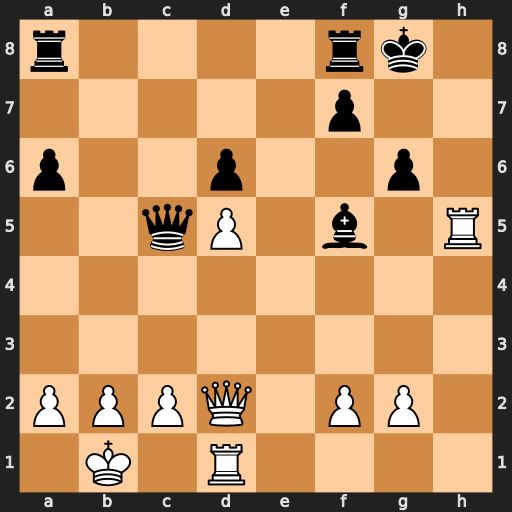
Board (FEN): r4rk1/5p2/p2p2p1/2qP1b1R/8/8/PPPQ1PP1/1K1R4
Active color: w
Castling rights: -
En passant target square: -
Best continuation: Rxf5